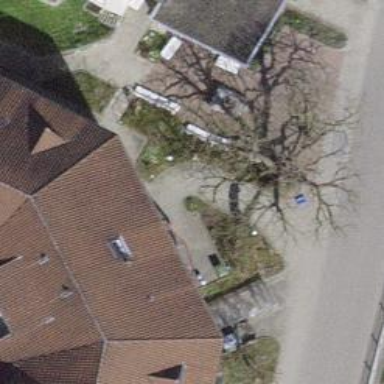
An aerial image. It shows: Bench.